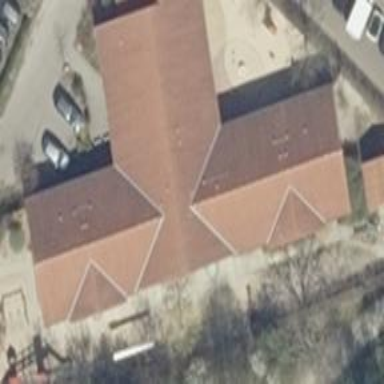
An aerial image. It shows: Kindergarten.